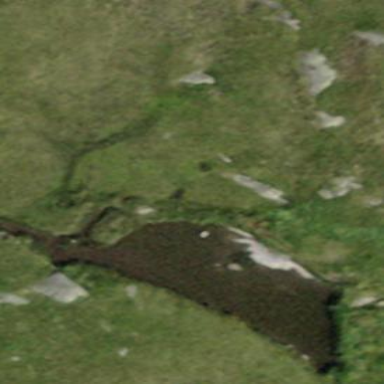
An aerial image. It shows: Pond with natural water.